Question: I'm trying to grab a hash of all my Events grouped by date so it has [y-m-d] => "event.title" or something like like.
Here are some things I've tried but don't seem to work:
'''
@events = Event.all
@events_by_date = @events.group_by{ |e| e.created_at.beginning_of_month }
#&:day)
#&:created_at).day
#&:edate)
#.group_by(&:group_by_criteria).map {|k,v| [k, v.length]}.sort
#.group("date_format(created_at, '%Y%m%d %H')").count
'''
I've tried some stuff in the model like this:
'''
def group_by_criteria
created_at.to_date.to_s(:db)
end
def day
where(created_at.strftime('%Y-%W-%D')
end
'''
Can someone please help me learn how to get a hash from the database?
By the way, this works: 'events.group_by(&:created_at)'
But it says:
and doesn't that group it by the Date AND TIME? I just want to group it all by the year, month day, excluding the rest of the timestamp.
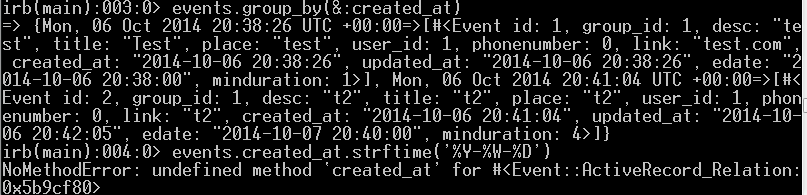
Answer: If you want to group events together by date, what you want is this:
'''
Event.all.group_by(&:created_date)
'''
Where that's a method you add to your Event model:
'''
def created_date
self.created_at.to_date
end
'''
Remember 'events' is a collection of Event models, it does not have a 'created_at' method, only the individual elements of that collection do. The 'group_by' method evaluates the method call per-element.